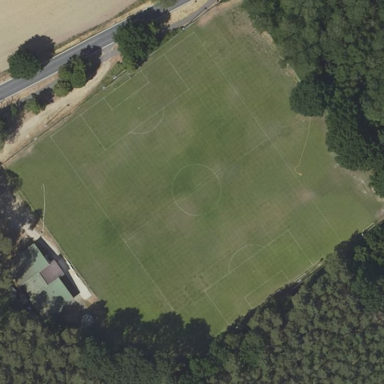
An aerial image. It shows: Soccer pitch with grass surface for leisure and sports.